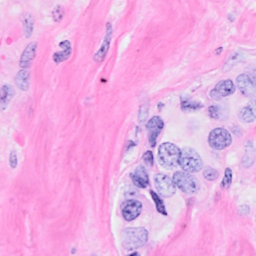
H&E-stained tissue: Breast